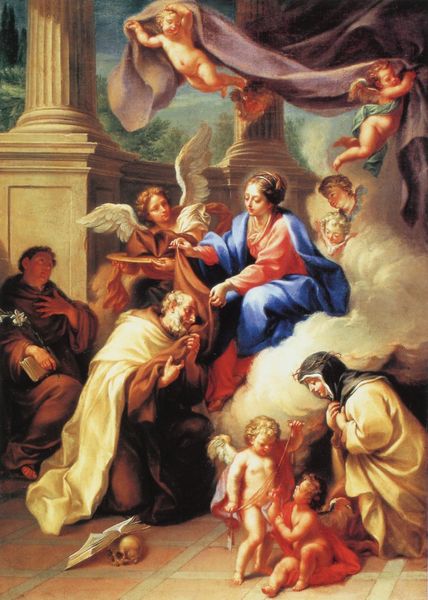
Titel: Die Madonna überreicht dem seligen Simon Stock das Skapulier
Künstler: Martin Knoller
Institution: Brixen, Diözesanmuseum
Schlagwörter: blau, flügel, gemälde, gott, himmel, mann, nackt, umhang, weiß, frauen, menschen, frau, hell, säule, säulen, rot, tuch, wolke, bart, bibel, schädel, sockel, mantel, kind, mutter, kinder, engel, garten, putte, lila, paradies, greis, buch, schweben, nonne, gebet, lilie, totenkopf, hilfe, vision, priester, segnung, mönch, ehrerbietung, erscheinung, huldigung, tempel, heilige, putten, maria, madonna, anbetung, putti, sakral, weissheit, fromm, frömmigkeit, beistand, katharina von siena, katharin v. siena